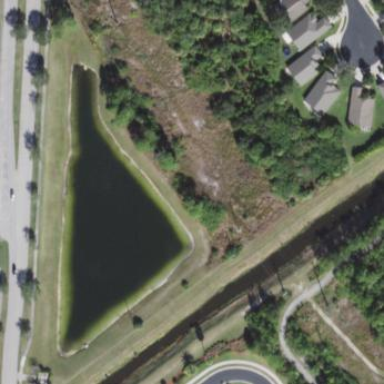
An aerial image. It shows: Retention basin used for land drainage and flood control.